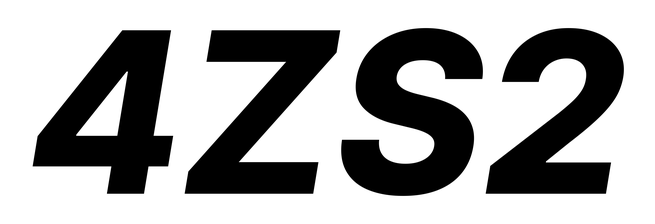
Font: Inter-Italic_ExtraBold_Italic